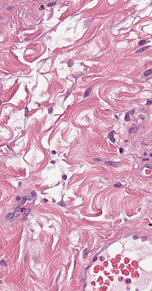
Tumor epithelial tissue: no
Tumor-associated stroma tissue: yes
Normal tissue: no